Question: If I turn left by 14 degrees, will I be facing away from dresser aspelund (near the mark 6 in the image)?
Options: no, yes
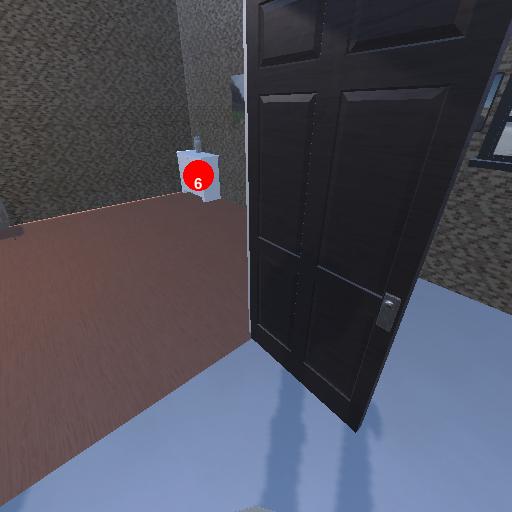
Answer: no